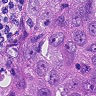
Metastatic tissue present: yes